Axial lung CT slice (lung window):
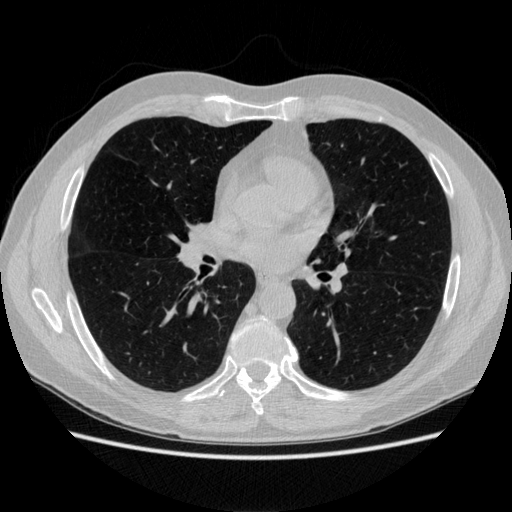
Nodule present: no